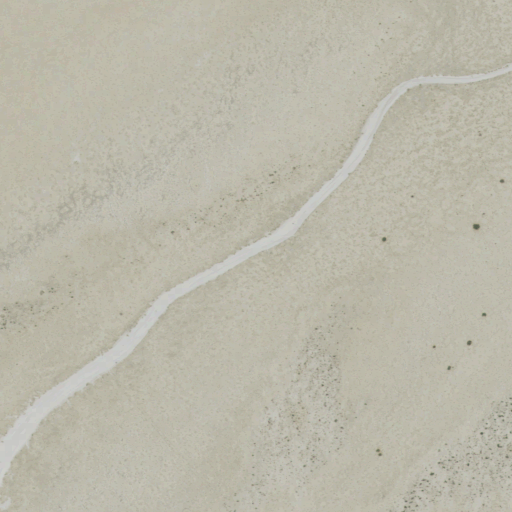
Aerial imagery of valley in Utah named Fish Wash containing only barren land